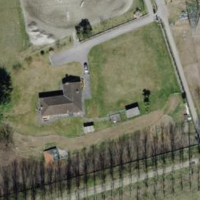
EUNIS habitat code: 52
Species observed at this site:
Anas platyrhynchos